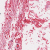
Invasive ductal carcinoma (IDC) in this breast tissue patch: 0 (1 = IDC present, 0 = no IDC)